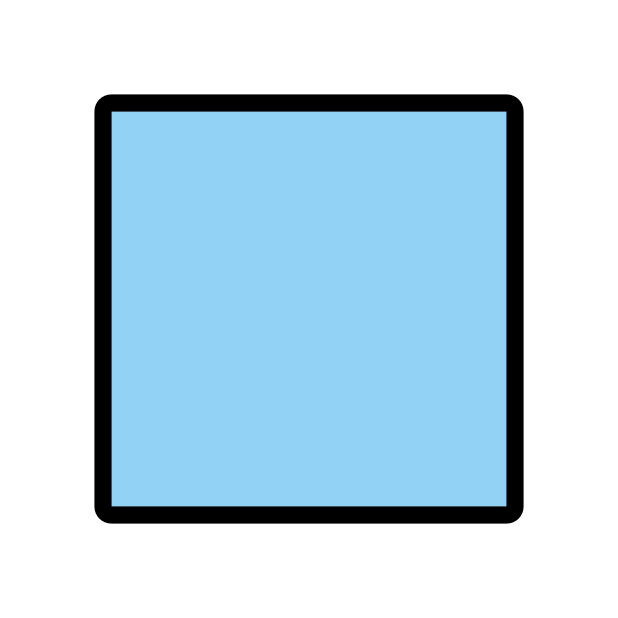
blue square